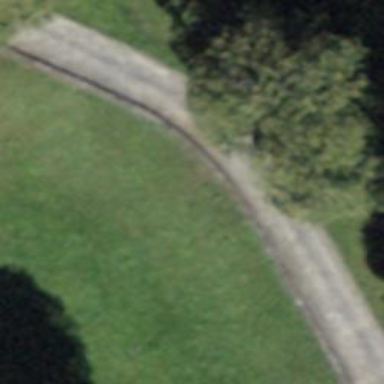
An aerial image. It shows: Service road with paved surface.